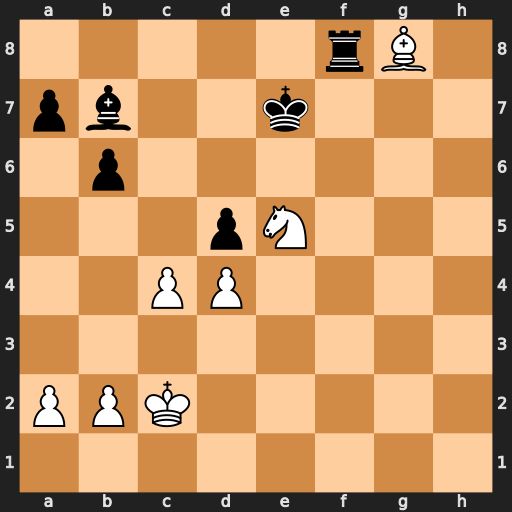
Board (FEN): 5rB1/pb2k3/1p6/3pN3/2PP4/8/PPK5/8
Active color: w
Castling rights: -
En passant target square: -
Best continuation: Ng6+ Ke8 Nxf8